Question: I use a InputField in my android app to get a string a soft keyboard pops up when i'm entering a string but now i want to call a function when user press "done" button in softkeyboard how can i do that?
Unity3d 4.6.2f1

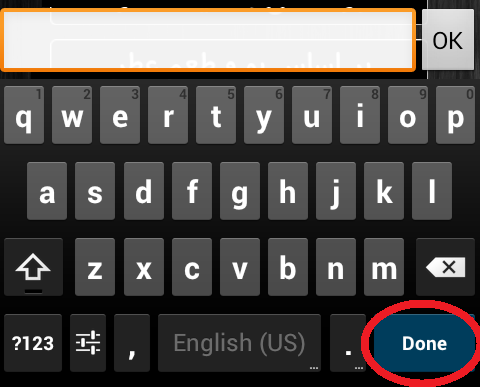
Answer: the best way i found is to subclass InputField. You can look into the source for the UnityUI on bitbucket. In that subclass you can access the protected m_keyboard field and check whether done was pressed AND not canceled, that will give you the desired result. Using "submit" of the EventSystem doesn't work properly.
Even nicer when you integrate it into the Unity EventSystem.
Something like this:
SubmitInputField.cs
'''
using UnityEngine;
using UnityEngine.UI;
using System.Collections;
using System.Collections.Generic;
using System.Text;
using UnityEngine.Events;
using System;
using UnityEngine.EventSystems;
using UnityEngine.Serialization;
public class SubmitInputField : InputField
{
[Serializable]
public class KeyboardDoneEvent : UnityEvent{}
[SerializeField]
private KeyboardDoneEvent m_keyboardDone = new KeyboardDoneEvent ();
public KeyboardDoneEvent onKeyboardDone {
get { return m_keyboardDone; }
set { m_keyboardDone = value; }
}
void Update ()
{
if (m_Keyboard != null && m_Keyboard.done && !m_Keyboard.wasCanceled) {
m_keyboardDone.Invoke ();
}
}
}
'''
Editor/SubmitInputFieldEditor.cs
'''
using UnityEngine;
using System.Collections;
using UnityEditor;
using UnityEngine.UI;
using UnityEditor.UI;
[CustomEditor (typeof(SubmitInputField), true)]
[CanEditMultipleObjects]
public class SubmitInputFieldEditor : InputFieldEditor
{
SerializedProperty m_KeyboardDoneProperty;
SerializedProperty m_TextComponent;
protected override void OnEnable ()
{
base.OnEnable ();
m_KeyboardDoneProperty = serializedObject.FindProperty ("m_keyboardDone");
m_TextComponent = serializedObject.FindProperty ("m_TextComponent");
}
public override void OnInspectorGUI ()
{
base.OnInspectorGUI ();
EditorGUI.BeginDisabledGroup (m_TextComponent == null || m_TextComponent.objectReferenceValue == null);
EditorGUILayout.Space ();
serializedObject.Update ();
EditorGUILayout.PropertyField (m_KeyboardDoneProperty);
serializedObject.ApplyModifiedProperties ();
EditorGUI.EndDisabledGroup ();
serializedObject.ApplyModifiedProperties ();
}
}
'''